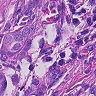
Metastatic tissue present: yes